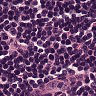
Metastatic tissue present: no